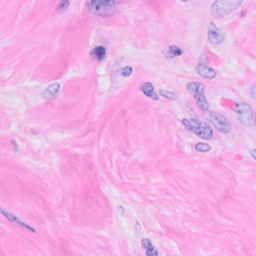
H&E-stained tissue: Breast